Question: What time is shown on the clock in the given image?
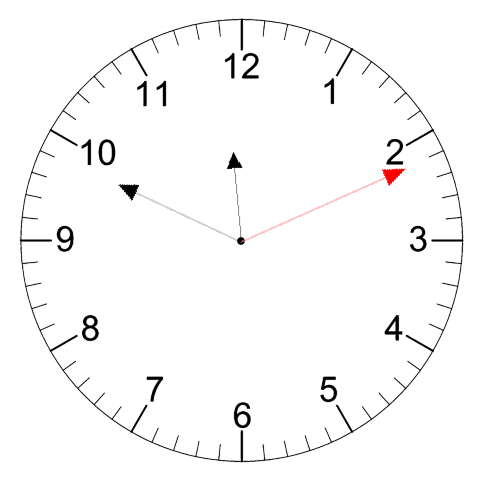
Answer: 11:49:11